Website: lowes
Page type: billing-address
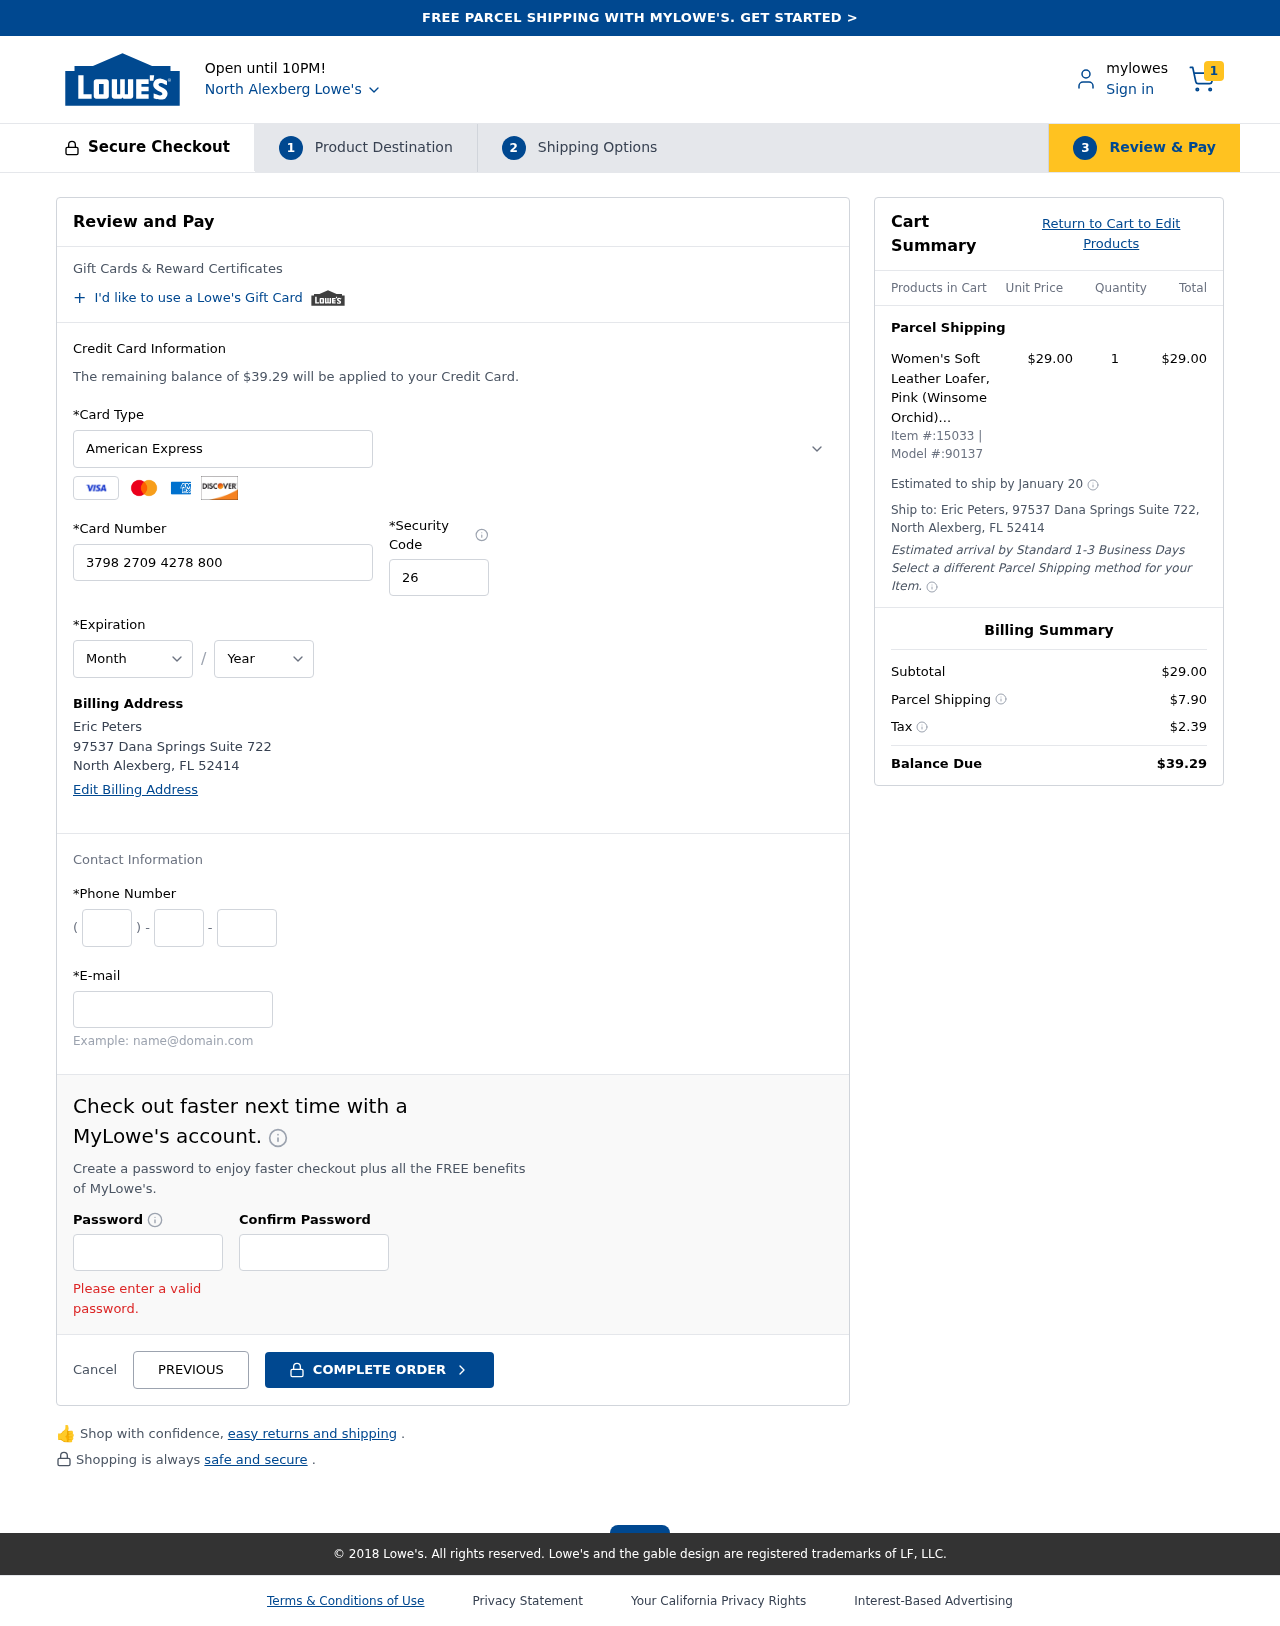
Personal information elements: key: PII_CARD_CVV
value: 2634
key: PII_CARD_EXPIRY_MONTH
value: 01
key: PII_CARD_EXPIRY_YEAR
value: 26
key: PII_CARD_NUMBER
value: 3798 2709 4278 800
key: PII_CARD_TYPE
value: American Express
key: PII_CITY
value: North Alexberg
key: PII_CITY_STATE_ZIP
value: North Alexberg, FL 52414
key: PII_EMAIL
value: eric_peters@hotmail.com
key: PII_FULLNAME
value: Eric Peters
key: PII_PHONE_AREA
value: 669
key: PII_PHONE_PREFIX
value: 470
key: PII_PHONE_SUFFIX
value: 7052
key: PII_STREET
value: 97537 Dana Springs Suite 722
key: PII_FULLNAME2
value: Eric Peters
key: PII_STATE_ABBR
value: FL
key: PII_POSTCODE
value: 52414
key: PII_POSTCODE_FULL
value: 52414
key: PII_CITY_STATE
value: North Alexberg, FL
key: PII_POSTCODE_NUMERIC
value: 52414
Product elements: key: PRODUCT1_NAME
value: Women's Soft Leather Loafer, Pink (Winsome Orchid), 8 UK
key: PRODUCT1_PRICE
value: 29
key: PRODUCT1_QUANTITY
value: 1
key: PRODUCT_ITEM_NUMBER
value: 15033
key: PRODUCT_MODEL_NUMBER
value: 90137
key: PRODUCT1_LINE_TOTAL
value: $29.00
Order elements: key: ORDER_NUM_ITEMS
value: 1
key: ORDER_TOTAL
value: $39.29
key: ORDER_SHIPPING_DATE
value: January 20
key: ORDER_SUBTOTAL
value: $29.00
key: ORDER_SHIPPING_COST
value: $7.90
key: ORDER_TAX
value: $2.39